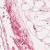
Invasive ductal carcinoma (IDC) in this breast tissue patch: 0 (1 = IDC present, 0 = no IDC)